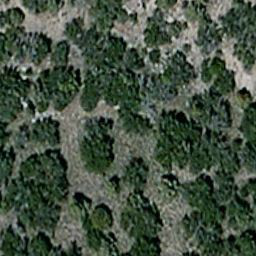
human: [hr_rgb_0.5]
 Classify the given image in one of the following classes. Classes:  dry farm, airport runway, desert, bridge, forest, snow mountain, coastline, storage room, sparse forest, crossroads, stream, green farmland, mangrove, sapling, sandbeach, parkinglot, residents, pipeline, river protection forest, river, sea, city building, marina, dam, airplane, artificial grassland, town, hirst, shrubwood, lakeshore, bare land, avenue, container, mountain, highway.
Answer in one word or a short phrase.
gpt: sparse forest